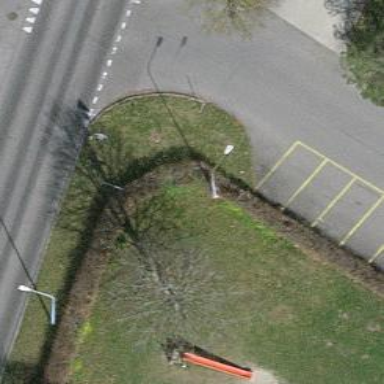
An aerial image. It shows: Hedge acting as barrier.